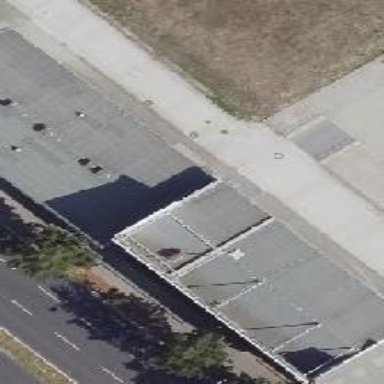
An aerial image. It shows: Industrial building.